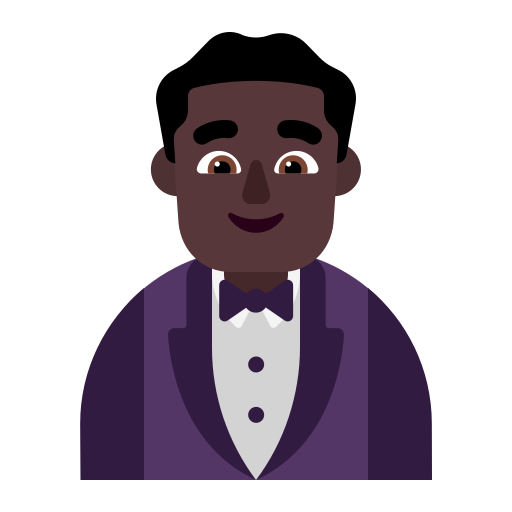
man in tuxedo flat dark